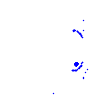
Particle: proton